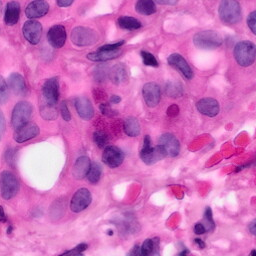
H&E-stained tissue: Pancreatic